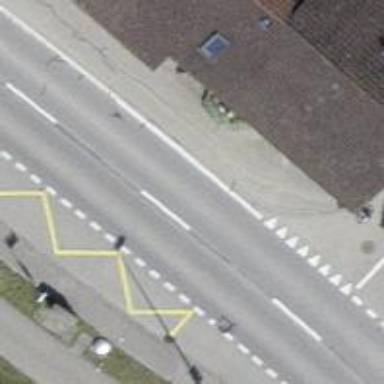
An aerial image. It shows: Bus stop with designated stop position for public transport.